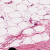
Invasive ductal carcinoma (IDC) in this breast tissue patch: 0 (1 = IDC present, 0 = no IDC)